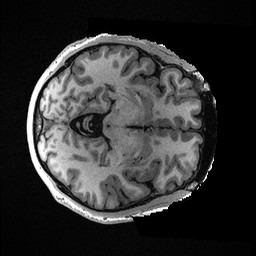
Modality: T1w
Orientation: axial
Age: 49
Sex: male
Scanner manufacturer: ge
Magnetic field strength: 3 T
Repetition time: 0.006952 s
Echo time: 0.00292 s